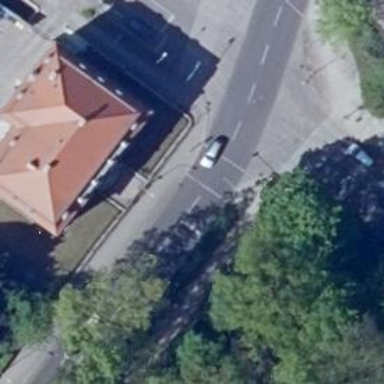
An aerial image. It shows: Road with traffic signals.